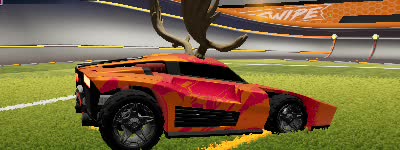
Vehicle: breakout